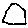
Label: hexagon